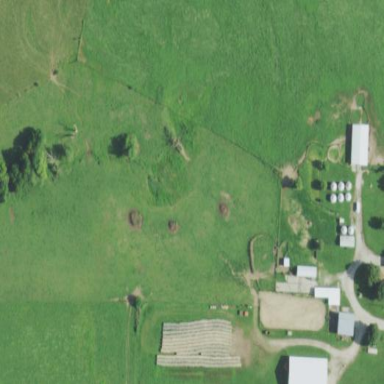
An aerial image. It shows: Farmyard area.